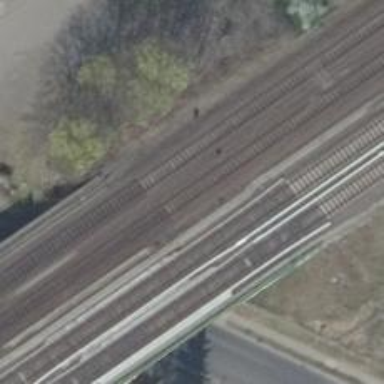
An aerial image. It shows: Bridge with electrified railway tracks featuring contact line.